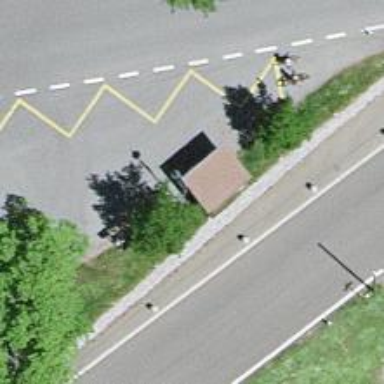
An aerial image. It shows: Bus stop with platform for public transport.